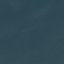
Land use / land cover class: SeaLake